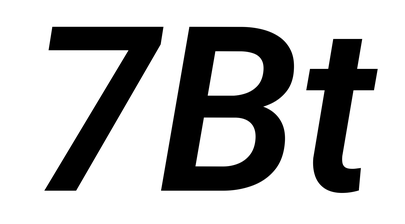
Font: Roboto-Italic_SemiBold_Italic